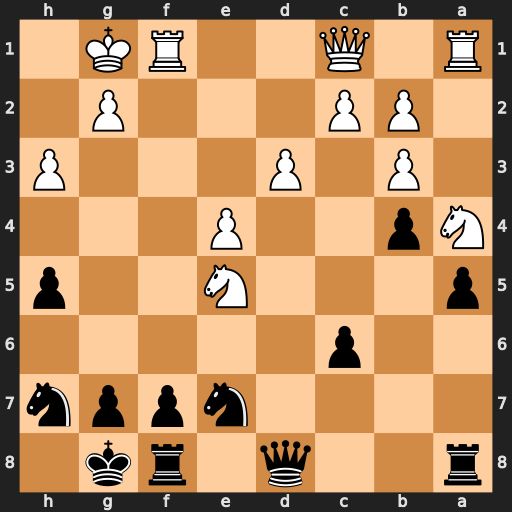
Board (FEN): r2q1rk1/4nppn/2p5/p3N2p/Np2P3/1P1P3P/1PP3P1/R1Q2RK1
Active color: b
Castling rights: -
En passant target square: -
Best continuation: Qd4+ Rf2 Qxe5